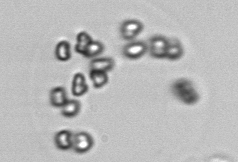
Label: Phaeocystis